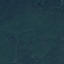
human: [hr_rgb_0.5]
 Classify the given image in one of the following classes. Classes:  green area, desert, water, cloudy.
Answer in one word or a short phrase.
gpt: green area